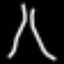
Label: The Eiffel Tower